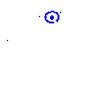
Particle: proton